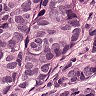
Metastatic tissue present: yes